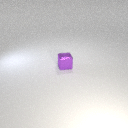
small purple metal cube